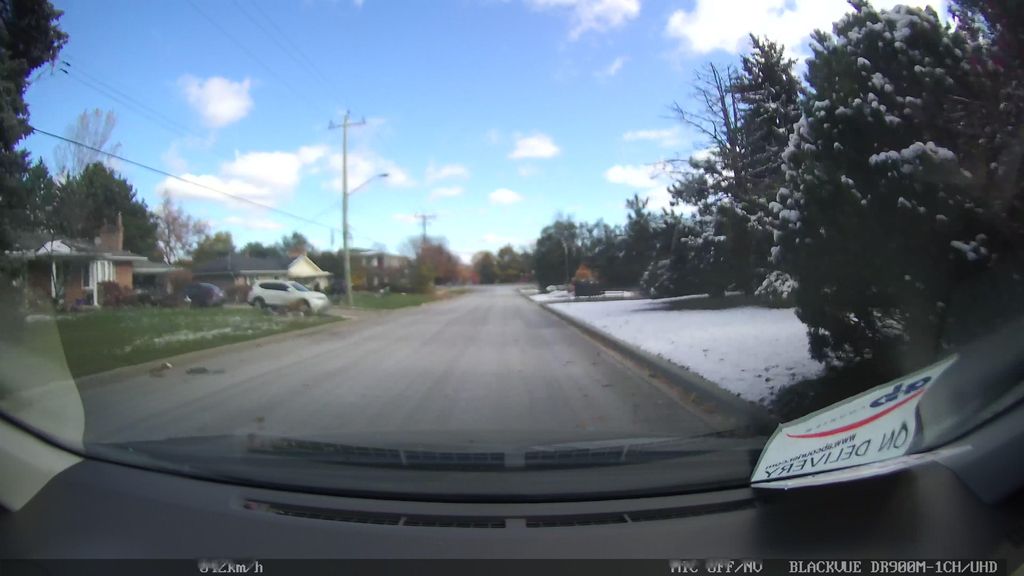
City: toronto